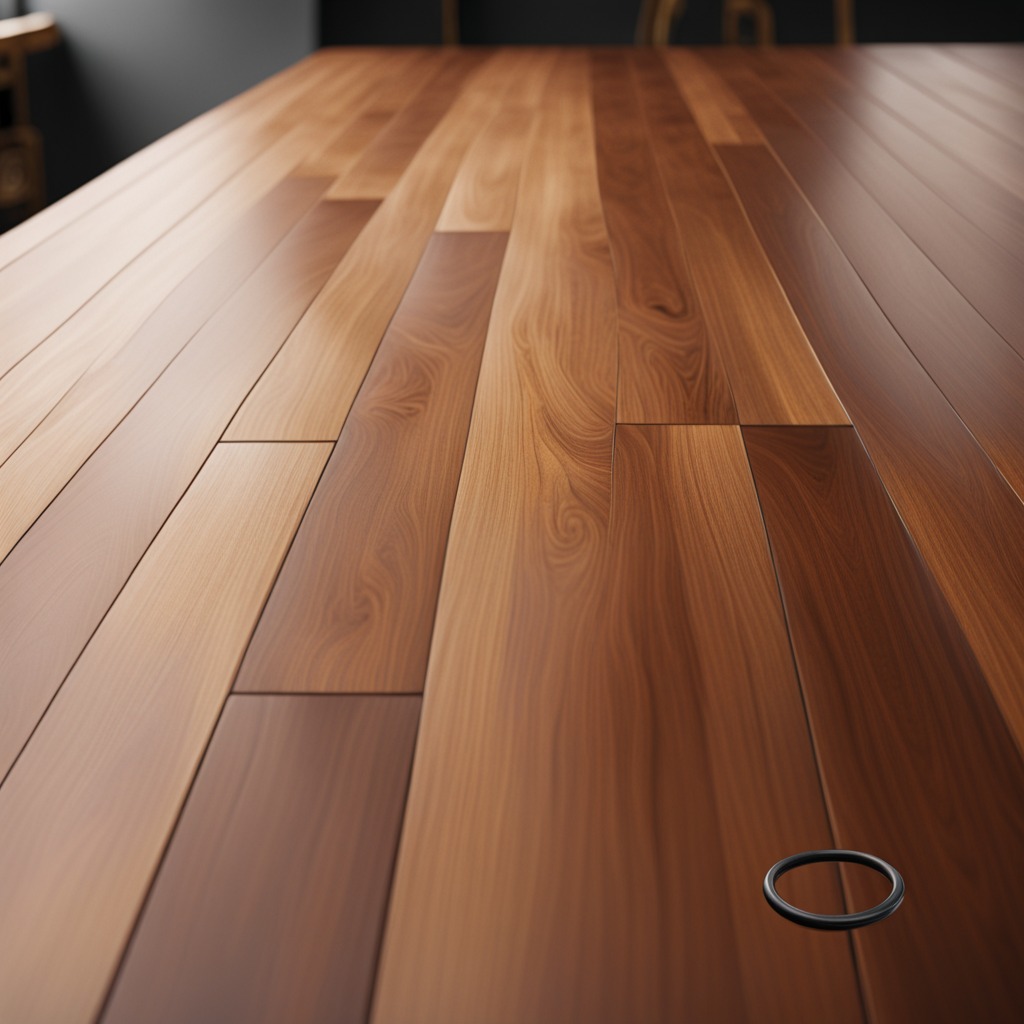
A rubber O-ring lies on the wooden table.